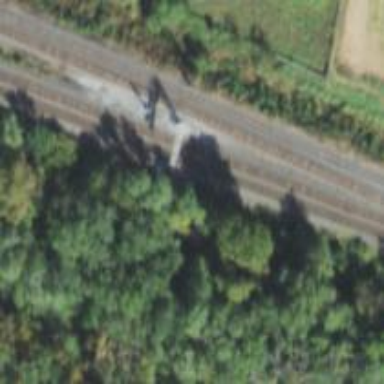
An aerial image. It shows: Railway signal.